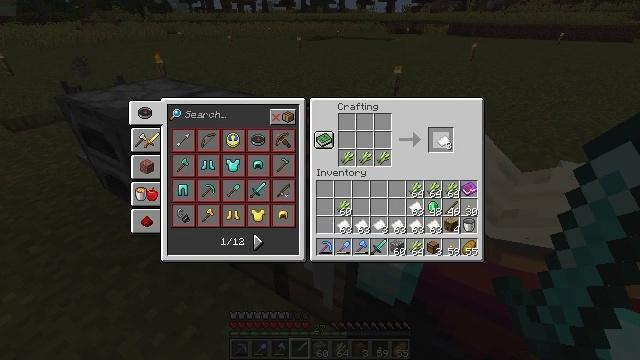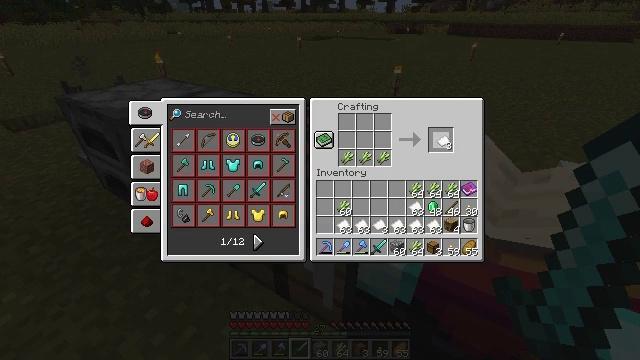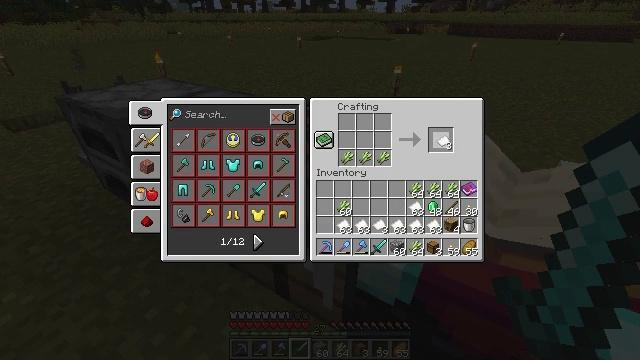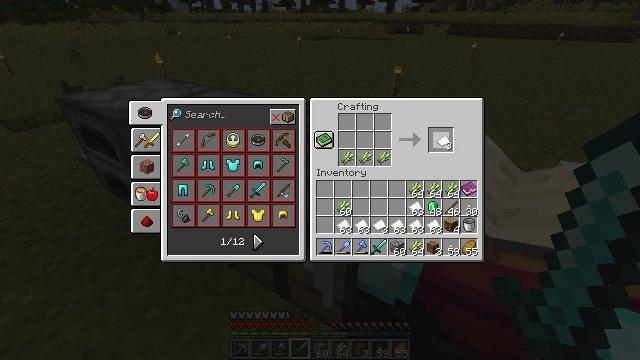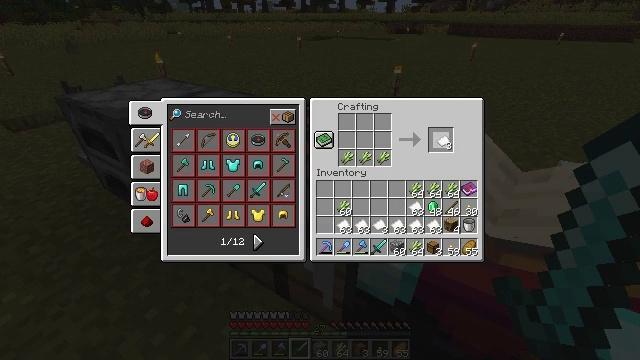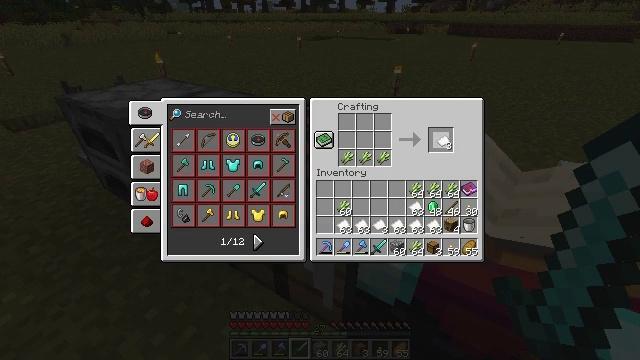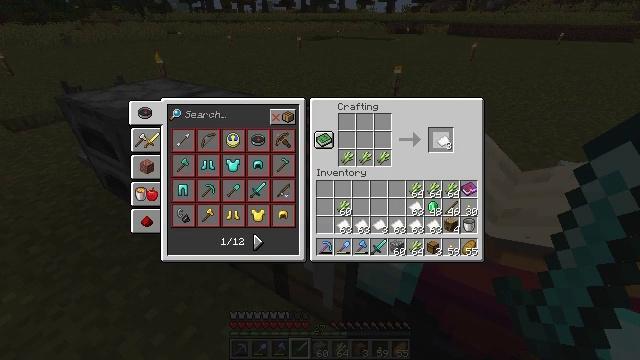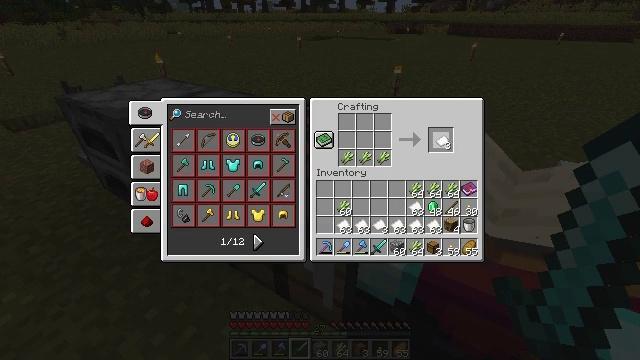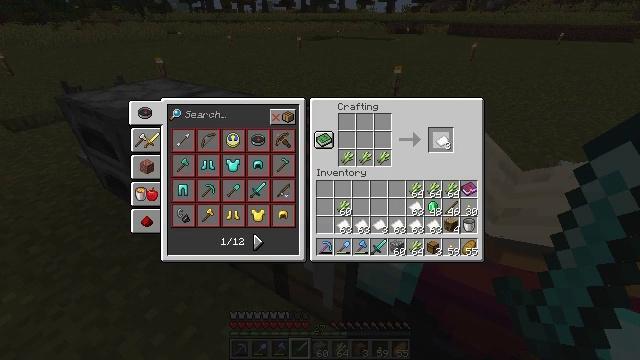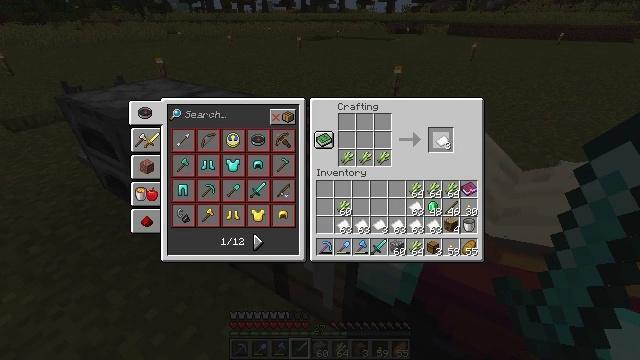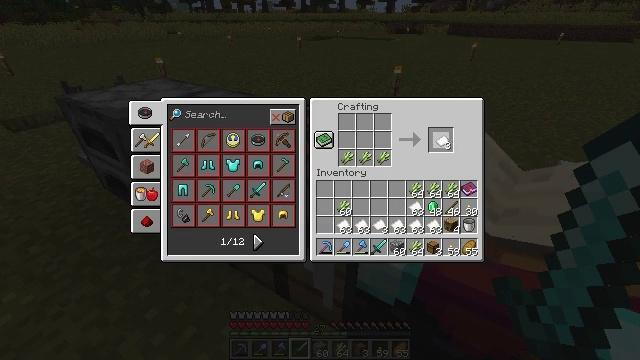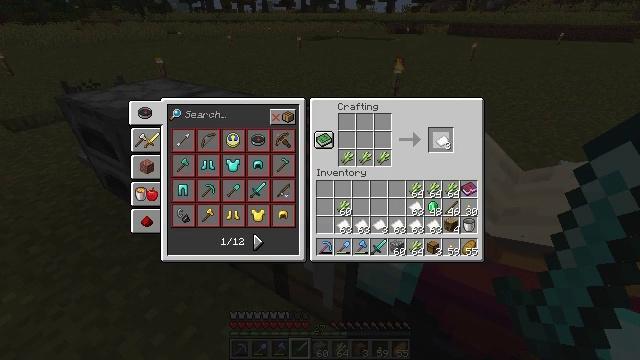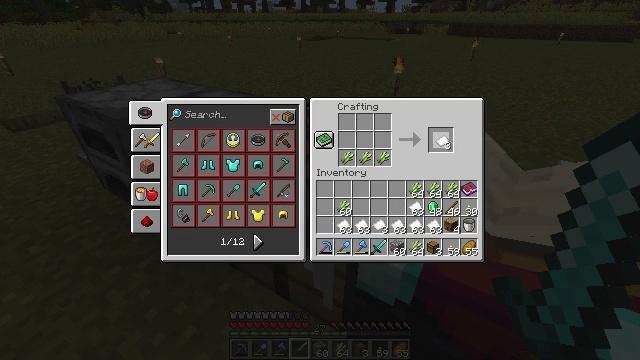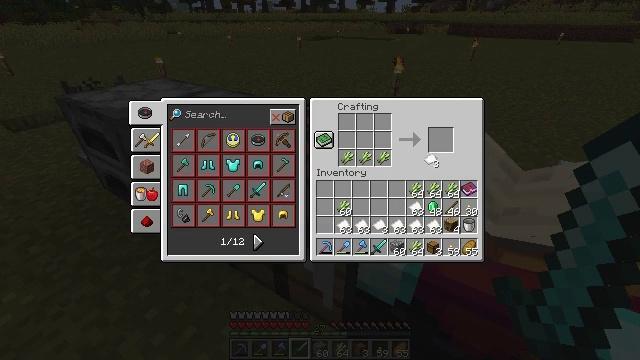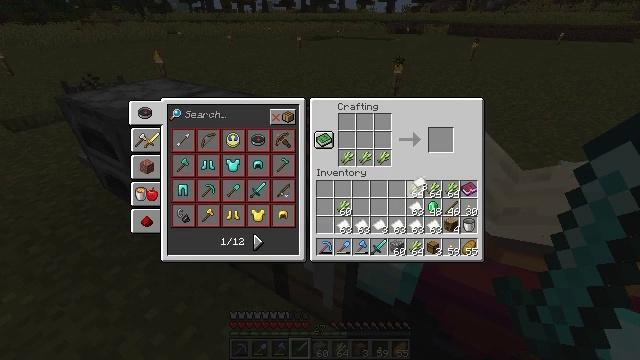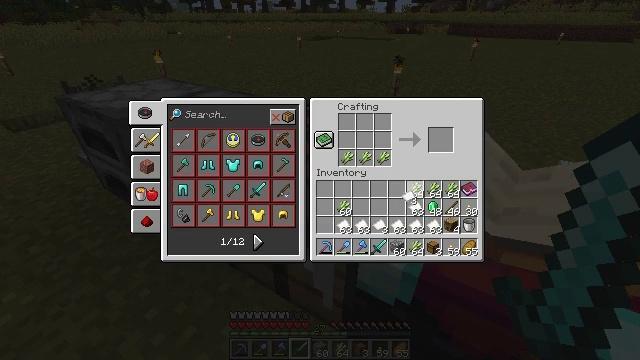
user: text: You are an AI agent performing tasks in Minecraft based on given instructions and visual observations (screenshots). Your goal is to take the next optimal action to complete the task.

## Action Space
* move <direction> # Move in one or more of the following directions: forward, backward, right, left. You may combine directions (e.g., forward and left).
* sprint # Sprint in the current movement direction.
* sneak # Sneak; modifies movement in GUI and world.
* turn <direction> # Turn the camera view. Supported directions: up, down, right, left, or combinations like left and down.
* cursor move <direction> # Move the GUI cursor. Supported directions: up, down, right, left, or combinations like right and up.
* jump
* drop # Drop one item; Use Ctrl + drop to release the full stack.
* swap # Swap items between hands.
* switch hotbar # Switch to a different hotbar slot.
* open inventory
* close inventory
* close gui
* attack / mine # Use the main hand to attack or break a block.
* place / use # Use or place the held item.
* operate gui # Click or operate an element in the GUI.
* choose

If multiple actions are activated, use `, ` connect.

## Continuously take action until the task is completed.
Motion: motion action
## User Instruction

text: Make paper by crafting.
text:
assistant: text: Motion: no_op
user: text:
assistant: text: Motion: operate gui
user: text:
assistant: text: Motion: operate gui
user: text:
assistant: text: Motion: operate gui
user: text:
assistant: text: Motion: no_op
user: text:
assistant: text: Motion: operate gui
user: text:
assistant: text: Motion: operate gui
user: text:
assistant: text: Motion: operate gui
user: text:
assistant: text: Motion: no_op
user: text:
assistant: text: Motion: operate gui
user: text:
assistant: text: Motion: operate gui
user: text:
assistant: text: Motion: operate gui
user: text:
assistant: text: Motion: cursor move left and down
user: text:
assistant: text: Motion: cursor move left and down
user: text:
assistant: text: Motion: cursor move left and down
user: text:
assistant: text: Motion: cursor move down
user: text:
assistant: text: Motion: no_op
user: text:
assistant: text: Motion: no_op
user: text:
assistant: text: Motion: cursor move left
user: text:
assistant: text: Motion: no_op
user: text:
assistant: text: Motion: no_op
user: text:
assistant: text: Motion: operate gui
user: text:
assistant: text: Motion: operate gui
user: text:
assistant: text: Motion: operate gui
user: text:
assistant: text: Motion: no_op
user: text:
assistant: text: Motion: no_op
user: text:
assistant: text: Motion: cursor move left
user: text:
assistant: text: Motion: cursor move left
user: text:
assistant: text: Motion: cursor move left
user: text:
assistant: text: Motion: no_op